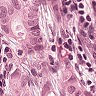
Metastatic tissue present: yes